Question: Is there an equivalent in ggplot2 to plot this dataset? I use matplot, and read that qplot could be used, but it really does not work.
<URL>
'''
data<-rbind(c(6,16,25), c(1,4,7), c(NA, 1,2), c(NA, NA, 1))
as.data.frame(data)
matplot(data, log="y",type='b', pch=1)
'''

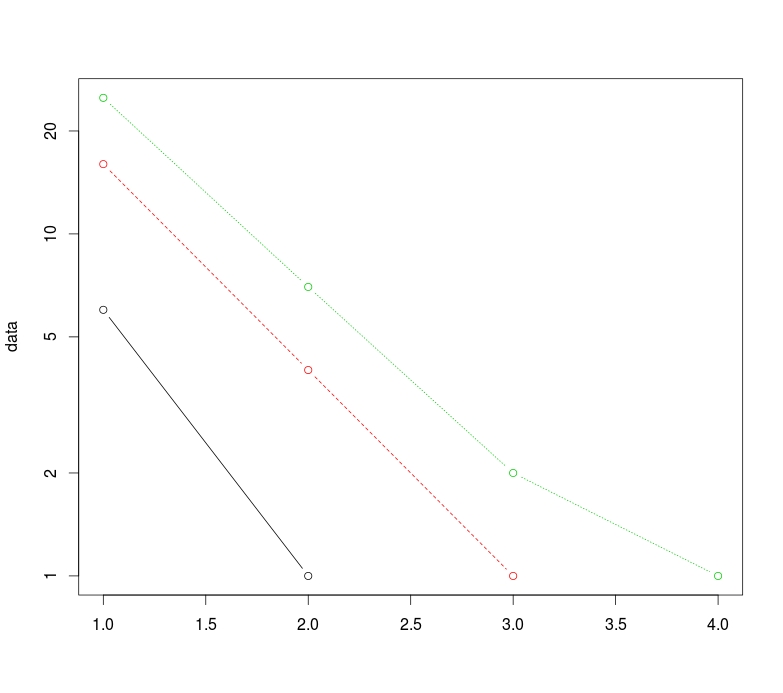
Answer: You can create a similar plot in ggplot, but you will need to do some reshaping of the data first.
'''
library(reshape2)
#ggplot needs a dataframe
data <- as.data.frame(data)
#id variable for position in matrix
data$id <- 1:nrow(data)
#reshape to long format
plot_data <- melt(data,id.var="id")
#plot
ggplot(plot_data, aes(x=id,y=value,group=variable,colour=variable)) +
geom_point()+
geom_line(aes(lty=variable)) +
scale_y_log10(breaks=c(1,2,5,10,25))
'''
My output: